Question: I need to traverse to previous 10 rows from current row and check if all rows has codealert_hour . If all rows has alerts then display prev row alert else display null.
image shows sample data.
current row is id=1176.
Now it has to traverse from id 1175 to 1166 and check all alerts. Here all alerts are present (i.e no null alerts) so it should fetch prev row alert (i.e id 1175 alert= 5) in a column of current row.
I tried using lag function but its not working.
please help.

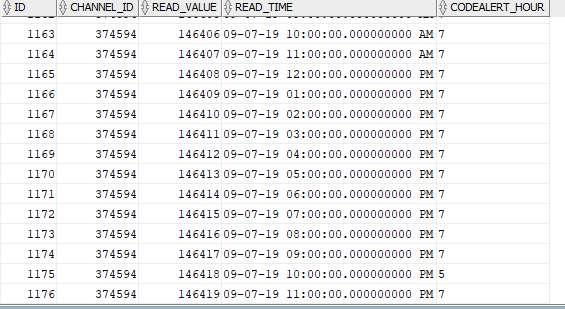
Answer: You can do it using 'LAG' and also using 'self join'.
Here is the example using 'LAG'.
'''
SELECT
T.*,
CASE
WHEN COUNT(T.CODEALERT_HOUR) OVER(
ORDER BY
ID
ROWS BETWEEN 10 PRECEDING AND 1 PRECEDING
) = 10 THEN LAG(T.CODEALERT_HOUR, 1) OVER(
ORDER BY
ID
)
END AS PREV_ALERT
FROM
YOUR_TABLE T;
'''
Here is the example using 'self join'
'''
SELECT
T1.ID,
T1.CHANNEL,
T1.READ_VALUE,
T1.READ_TIME,
T1.CODEALERT_HOUR,
CASE
WHEN COUNT(1) = 10 THEN MAX(CASE
WHEN T2.ID = T1.ID - 1 THEN T2.CODEALERT_HOUR
END)
END AS PREV_ALERT
FROM
YOUR_TABLE T1
JOIN YOUR_TABLE T2 ON ( T2.ID BETWEEN T1.ID - 10 AND T1.ID - 1
AND T2.CODEALERT_HOUR IS NOT NULL )
GROUP BY
T1.ID,
T1.CHANNEL,
T1.READ_VALUE,
T1.READ_TIME,
T1.CODEALERT_HOUR;
'''
Cheers!!